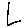
Label: fish